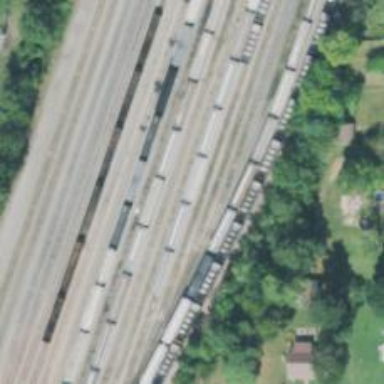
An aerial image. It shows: Railway yard used for servicing trains.